Question: I would like to know how do I extract the password form the email body. The password is used to open files in the attachment.
How should I approach this? Do I extract the password and store it in an excel file or is there a better way to open the file and store the data.
Below is an example email
'''
Example email
From: ABC <abc@outlook.com>
Sent: Monday, 5 October 2020 10:54 AM
To: BCD <bcd@outlook.com>
Subject: Files
'''

The password is: ABCDE
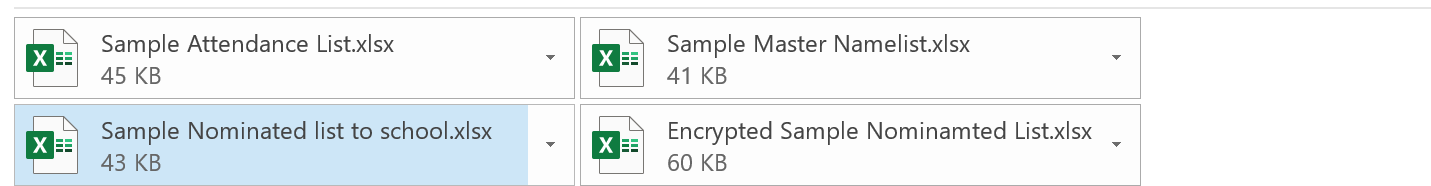
Answer: Assuming the password is always 5 characters long, you could get the email body and split it like this:
'''
split(emailBody, "The password is:", 5)
'''
<URL>
<URL>
You could then store the output in a variable to be used when opening the excel file.